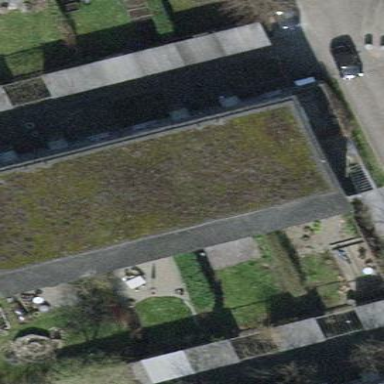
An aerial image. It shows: Terrace building.